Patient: sex M, age 29
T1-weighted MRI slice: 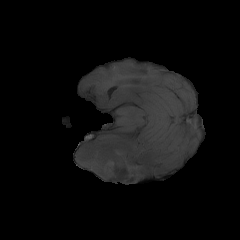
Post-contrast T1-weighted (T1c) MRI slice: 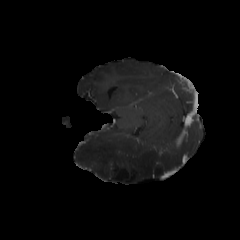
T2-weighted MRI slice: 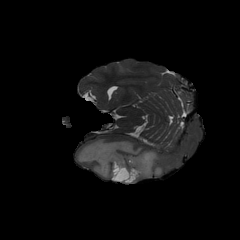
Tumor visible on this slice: yes
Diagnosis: Astrocytoma, IDH-mutant
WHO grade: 4